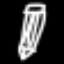
Label: pencil